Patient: sex F, age 60
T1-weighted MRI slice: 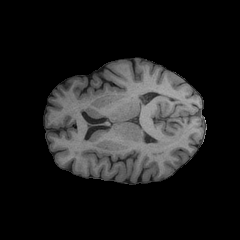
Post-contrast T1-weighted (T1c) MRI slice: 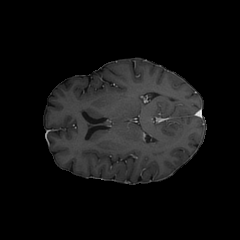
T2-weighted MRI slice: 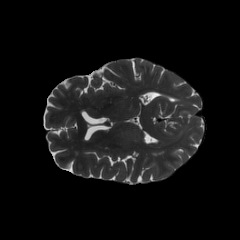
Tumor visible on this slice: no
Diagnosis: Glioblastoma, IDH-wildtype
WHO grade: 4